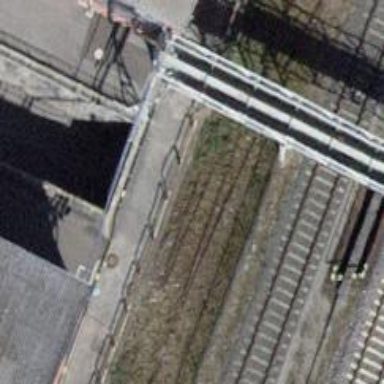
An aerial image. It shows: Rail spur service.